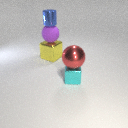
large yellow metal cube to the left of small cyan metal cube